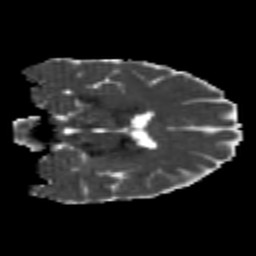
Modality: MD
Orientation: coronal
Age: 26
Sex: male
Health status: healthy
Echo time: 0.074 s